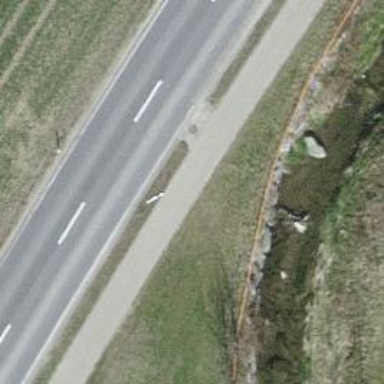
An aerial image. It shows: Cycleway.